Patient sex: M
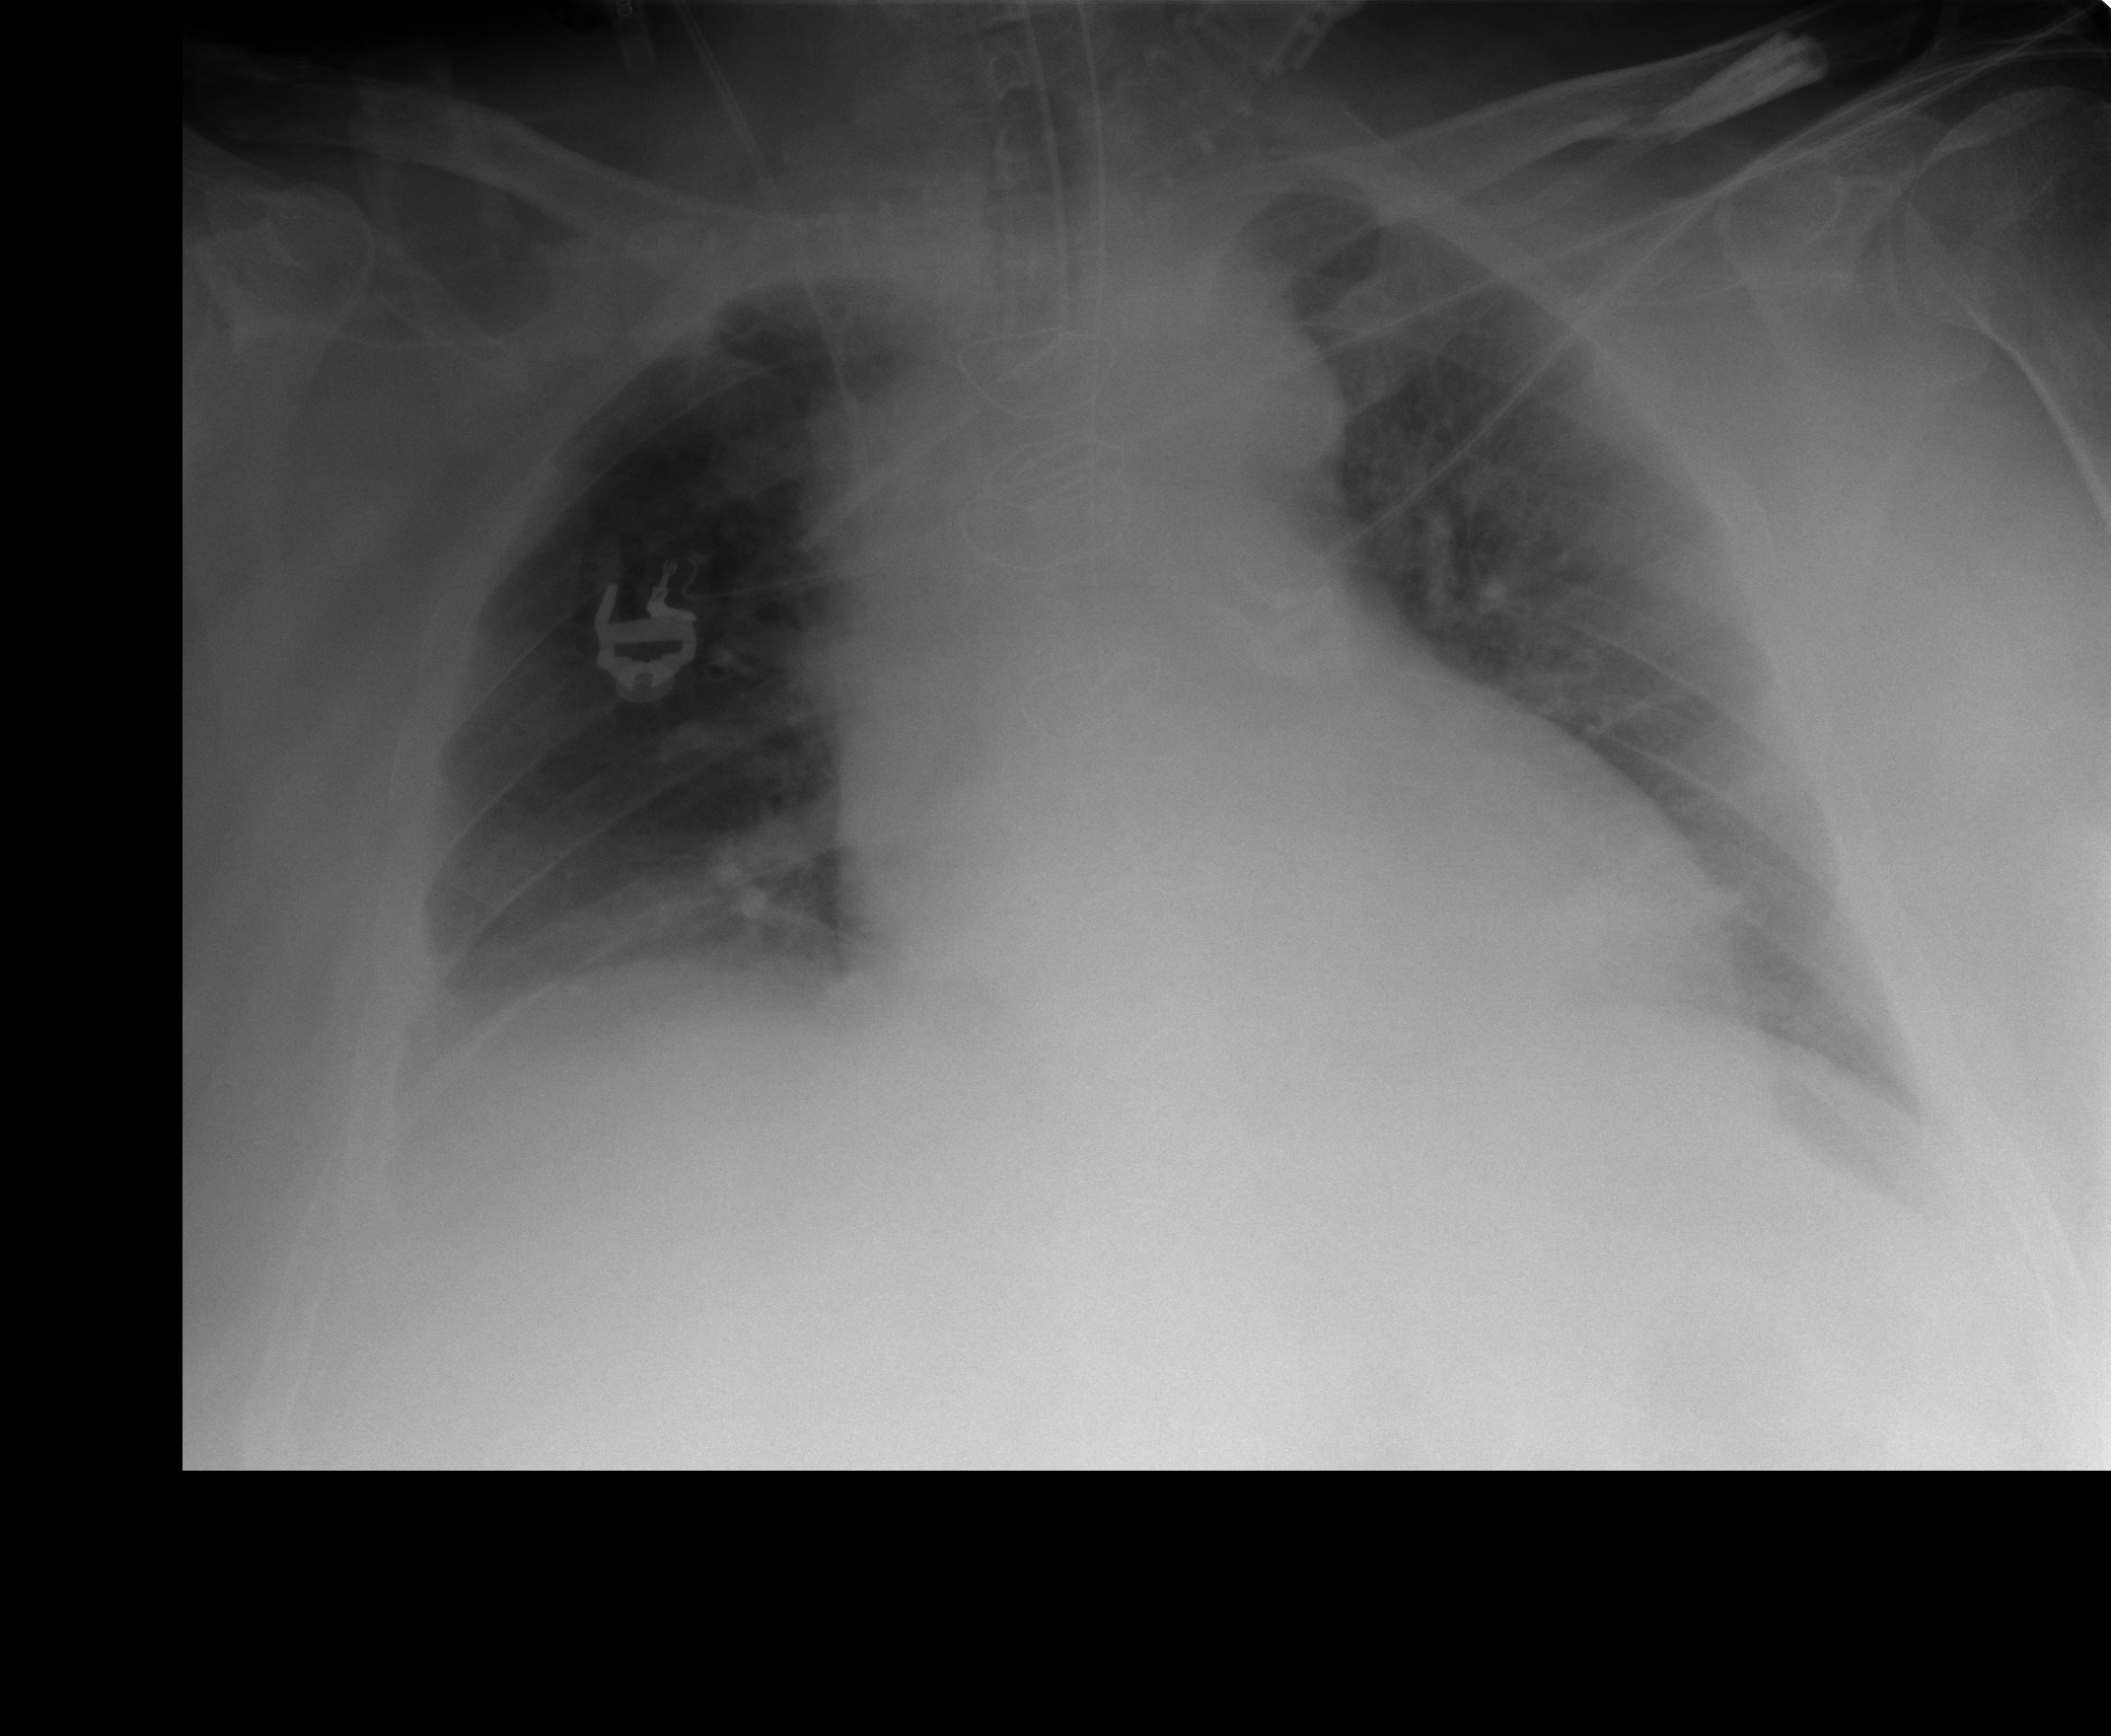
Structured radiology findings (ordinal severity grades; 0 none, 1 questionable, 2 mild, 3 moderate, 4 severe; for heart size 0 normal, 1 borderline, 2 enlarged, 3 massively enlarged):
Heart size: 0
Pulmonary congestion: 1
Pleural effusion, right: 0
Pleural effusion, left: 0
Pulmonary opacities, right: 0
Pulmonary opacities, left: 0
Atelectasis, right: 2
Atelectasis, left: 2